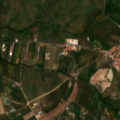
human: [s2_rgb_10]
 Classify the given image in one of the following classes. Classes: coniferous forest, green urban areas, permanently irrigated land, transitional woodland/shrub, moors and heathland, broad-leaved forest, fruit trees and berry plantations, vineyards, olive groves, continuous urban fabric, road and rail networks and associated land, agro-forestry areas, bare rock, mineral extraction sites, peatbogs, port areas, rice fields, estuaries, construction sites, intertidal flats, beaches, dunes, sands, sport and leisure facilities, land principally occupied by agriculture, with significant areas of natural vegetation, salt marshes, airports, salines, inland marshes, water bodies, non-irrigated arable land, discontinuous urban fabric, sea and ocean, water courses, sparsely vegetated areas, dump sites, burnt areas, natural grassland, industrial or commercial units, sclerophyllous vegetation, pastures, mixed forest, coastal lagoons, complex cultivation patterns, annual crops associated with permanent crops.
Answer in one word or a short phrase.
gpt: continuous urban fabric